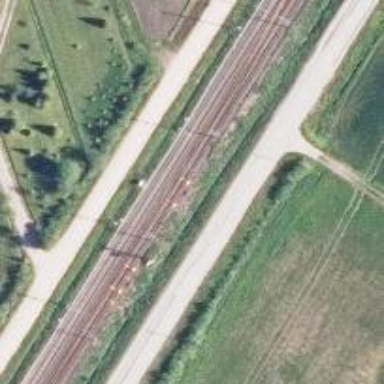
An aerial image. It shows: Railway track with continuous electrified contact line.